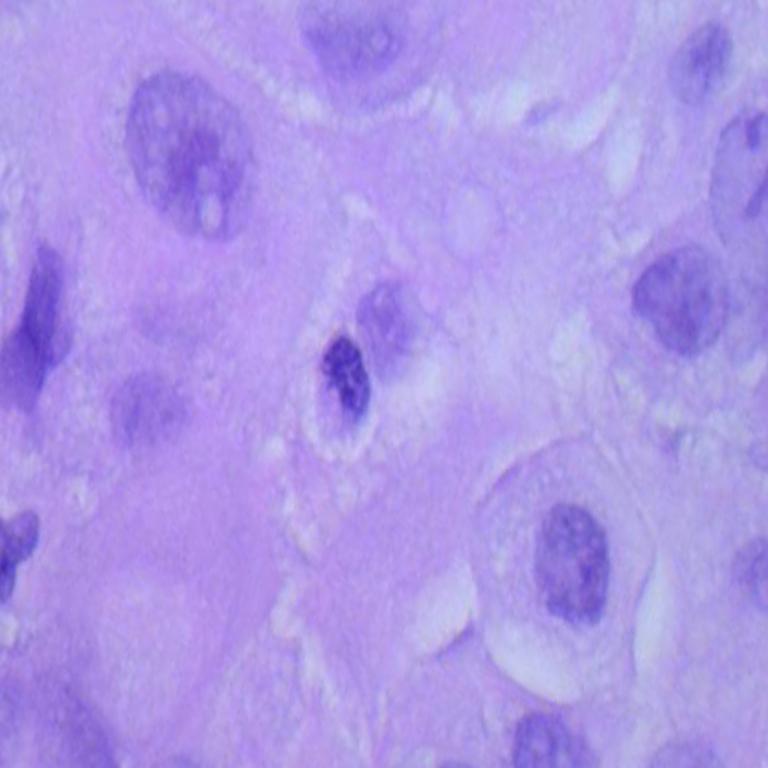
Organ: lung
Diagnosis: squamous carcinomas